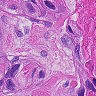
Metastatic tissue present: yes